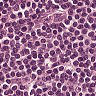
Metastatic tissue present: no